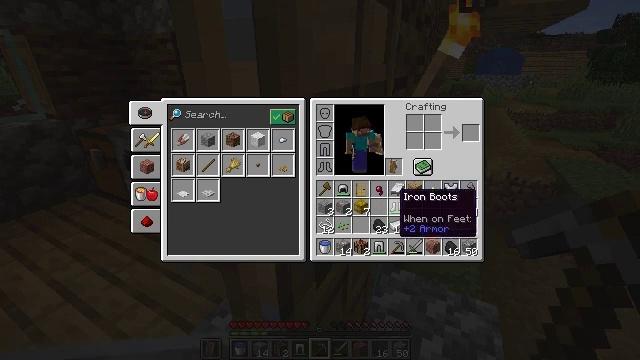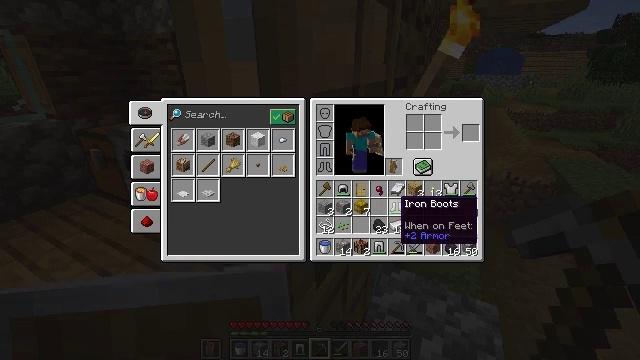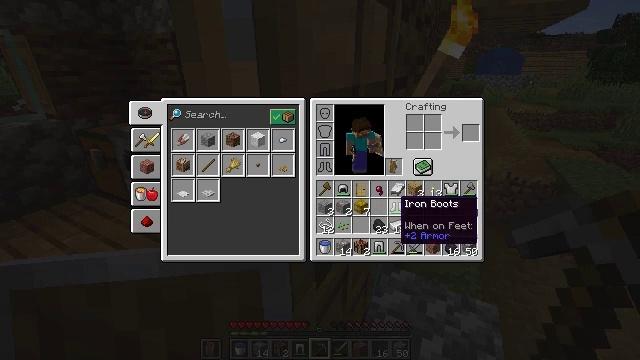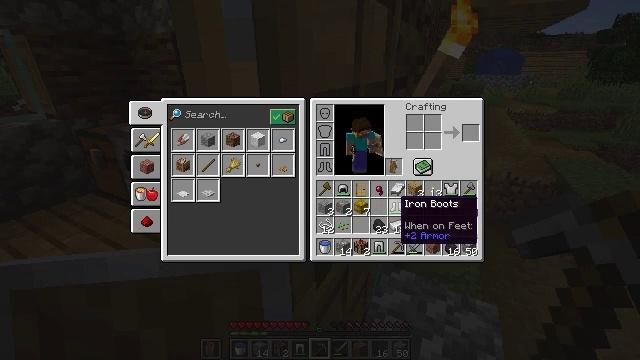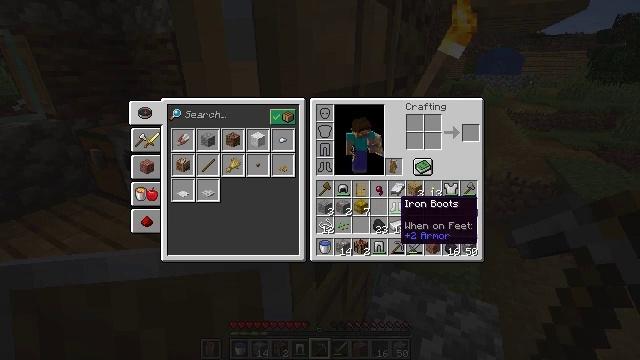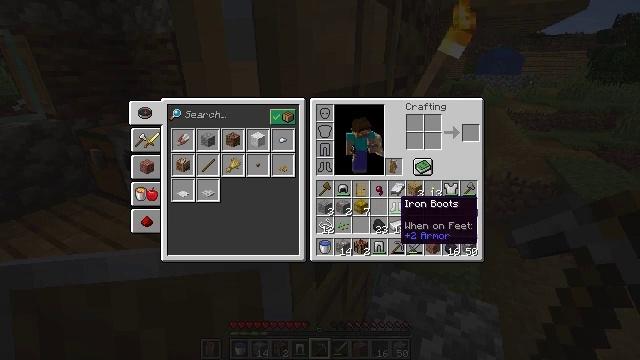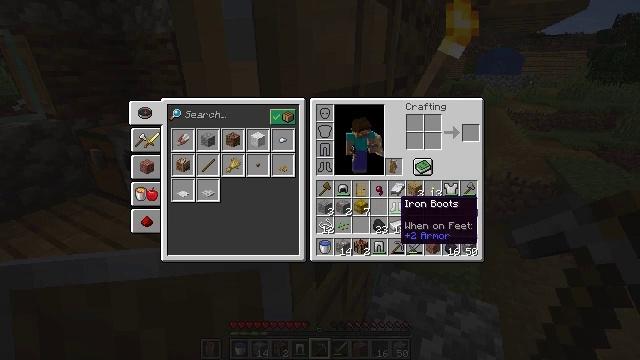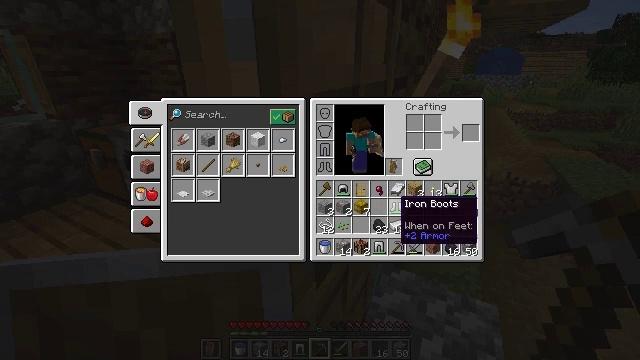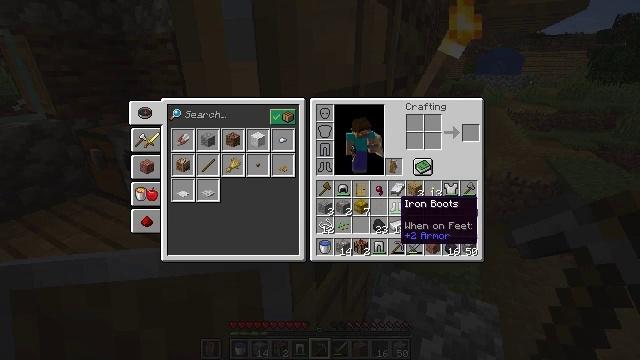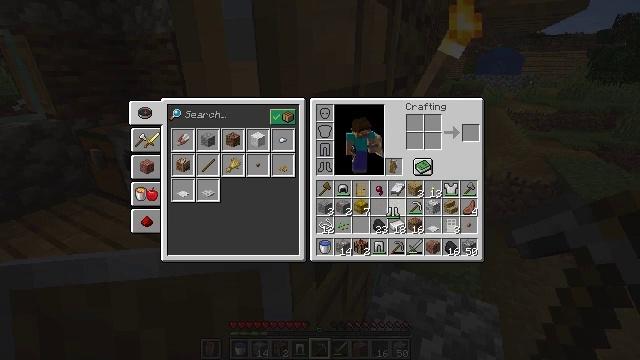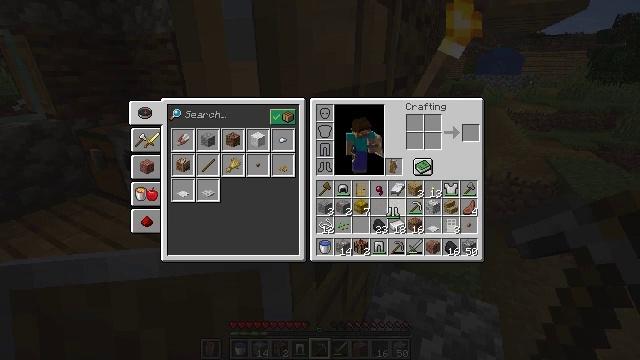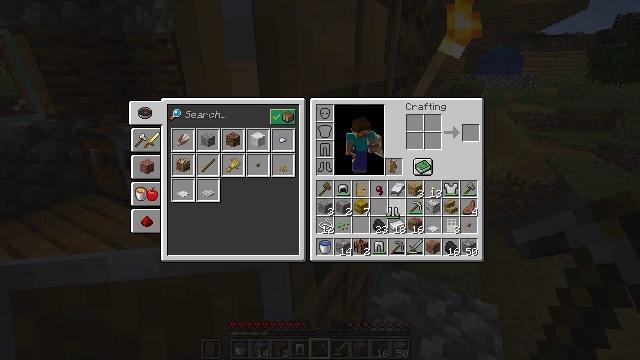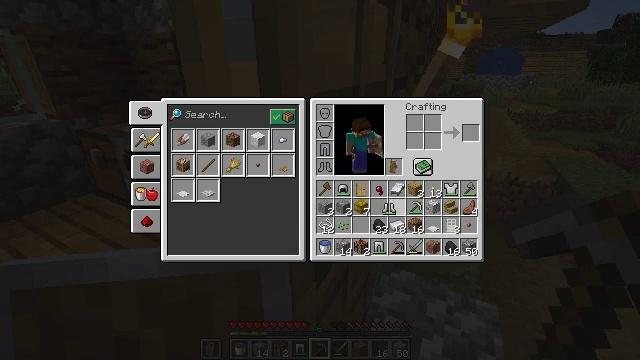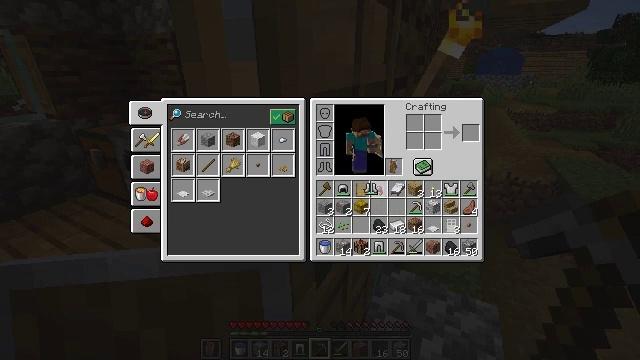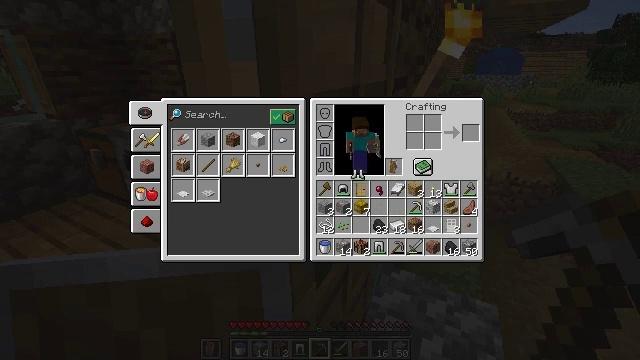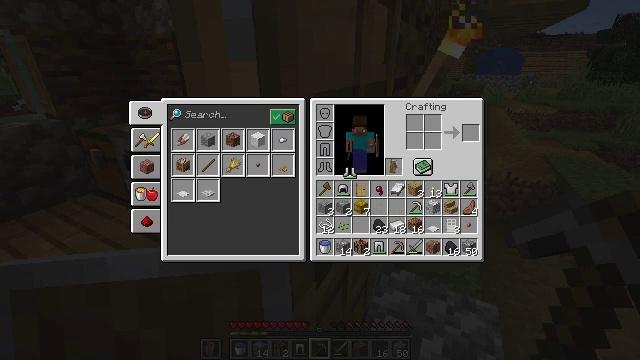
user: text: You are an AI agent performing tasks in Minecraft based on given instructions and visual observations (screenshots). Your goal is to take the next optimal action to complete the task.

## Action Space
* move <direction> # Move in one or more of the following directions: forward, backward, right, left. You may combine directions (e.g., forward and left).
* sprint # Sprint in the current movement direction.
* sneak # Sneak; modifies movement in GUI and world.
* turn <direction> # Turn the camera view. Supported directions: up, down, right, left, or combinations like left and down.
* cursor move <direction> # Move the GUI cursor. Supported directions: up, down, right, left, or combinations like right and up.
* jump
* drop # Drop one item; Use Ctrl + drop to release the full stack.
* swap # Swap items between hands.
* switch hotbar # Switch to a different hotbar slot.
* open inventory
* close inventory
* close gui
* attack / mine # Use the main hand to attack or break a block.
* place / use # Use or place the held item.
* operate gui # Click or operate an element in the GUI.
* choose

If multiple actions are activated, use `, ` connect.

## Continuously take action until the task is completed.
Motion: motion action
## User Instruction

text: Attack the oak door to gather it.
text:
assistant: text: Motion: no_op
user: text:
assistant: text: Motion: no_op
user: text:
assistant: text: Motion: no_op
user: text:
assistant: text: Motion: no_op
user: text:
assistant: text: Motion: no_op
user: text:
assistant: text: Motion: no_op
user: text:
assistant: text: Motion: no_op
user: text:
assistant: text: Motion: no_op
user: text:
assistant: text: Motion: attack / mine
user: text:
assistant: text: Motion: attack / mine
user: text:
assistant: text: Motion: attack / mine
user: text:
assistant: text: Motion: attack / mine
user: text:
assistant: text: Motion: turn left and up
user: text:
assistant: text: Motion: turn left and up
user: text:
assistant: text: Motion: turn left
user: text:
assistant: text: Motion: no_op
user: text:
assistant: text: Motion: no_op
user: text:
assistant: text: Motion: no_op
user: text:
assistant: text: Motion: turn left
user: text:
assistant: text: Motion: no_op
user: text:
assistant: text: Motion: no_op
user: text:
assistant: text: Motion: no_op
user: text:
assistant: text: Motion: no_op
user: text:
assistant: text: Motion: attack / mine
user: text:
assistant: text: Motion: attack / mine
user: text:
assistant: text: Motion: attack / mine
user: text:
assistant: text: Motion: no_op
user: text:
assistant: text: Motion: no_op
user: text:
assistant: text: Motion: turn down
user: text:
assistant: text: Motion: no_op